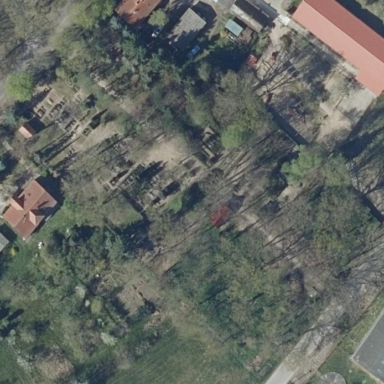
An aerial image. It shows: Cemetery.